【题型】解答题　【知识点】平面几何　【难度】easy
已知：如图, $AD$ 平分 $\angle BAC$, $BE \parallel AD$, $F$ 是 $BE$ 的中点, 试说明 $AF \perp BE$ 的理由。

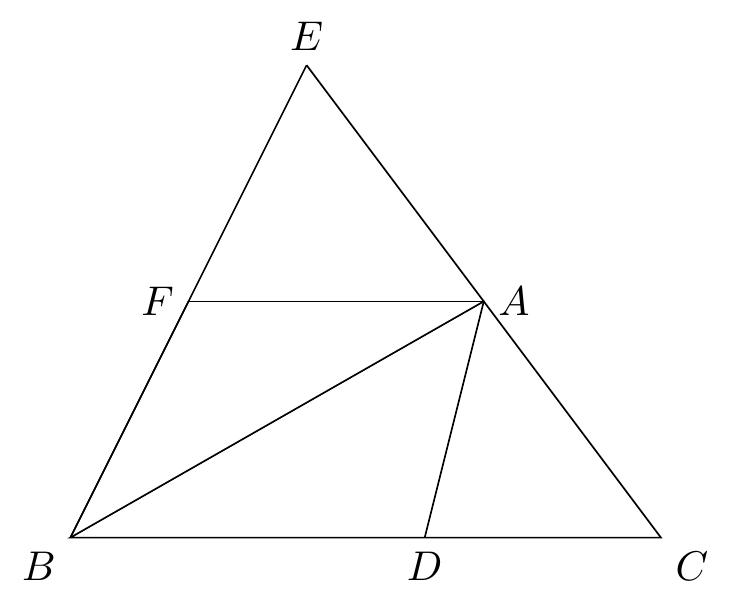
【解答】
解：$\because$ $AD$ 平分 $\angle BAC$,

$\therefore$ $\angle BAD = \angle CAD$,

$\because$ $BE \parallel AD$,

$\therefore$ $\angle EBA = \angle BAD$, $\angle E = \angle CAD$,

$\therefore$ $\angle EBA = \angle E$,

$\therefore$ $AE = AB$,

$\because$ $F$ 是 $BE$ 的中点,

$\therefore$ $AF \perp BE$。